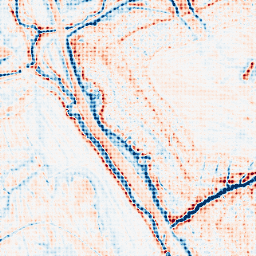
Category: edge_preserving
Decomposition family: anisotropic_diffusion
Decomposition parameters: iterations: 20
kappa: 100
gamma: 0.2
Upsampling method: sinc_blackman
Upsampling parameters: scale: 8
kernel_size: 8
Upsampling scale: 8